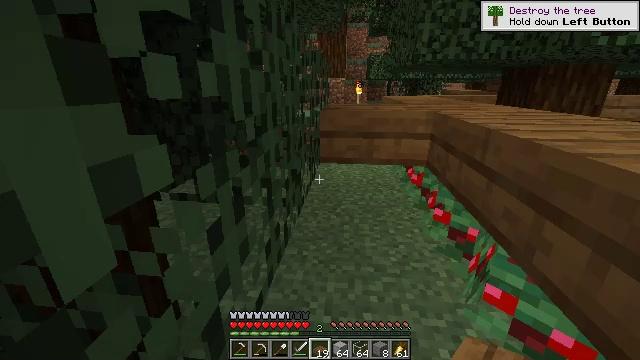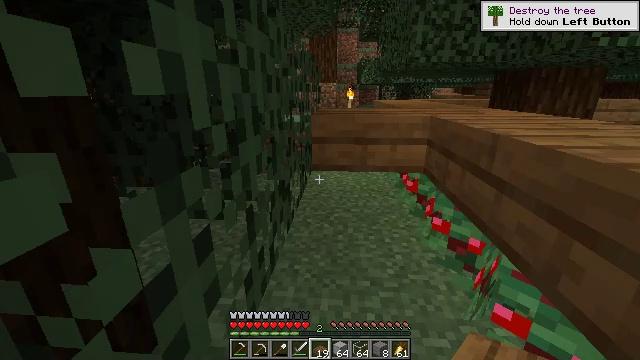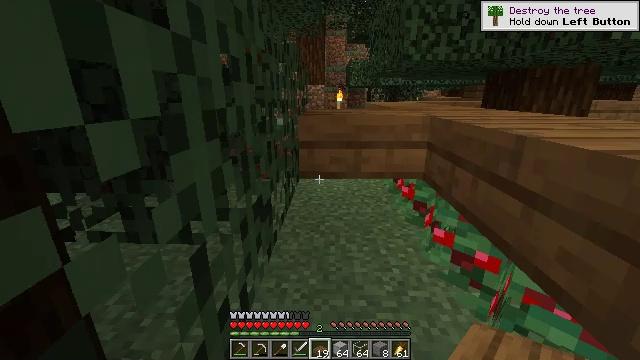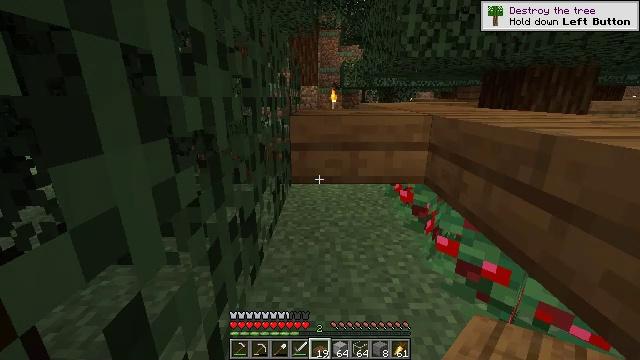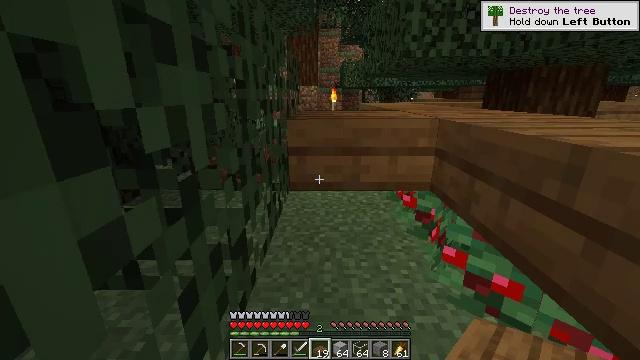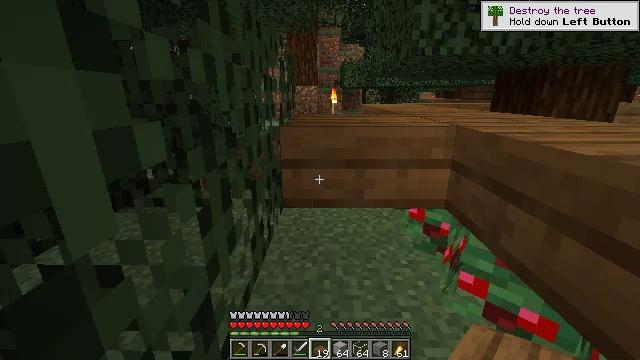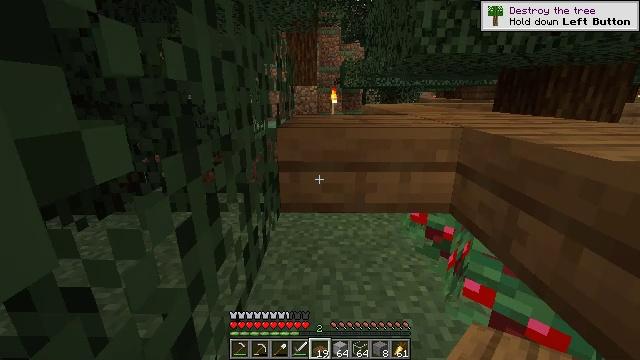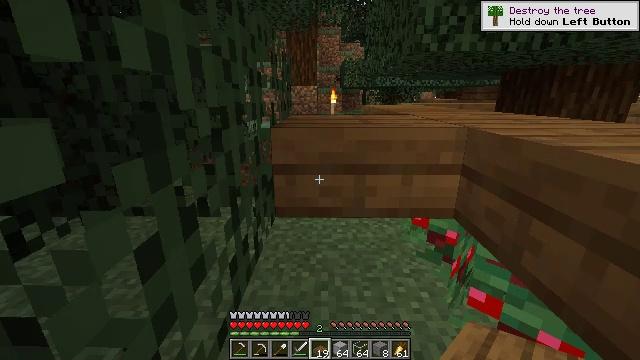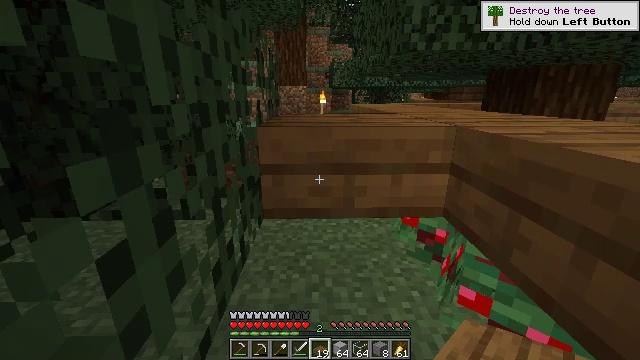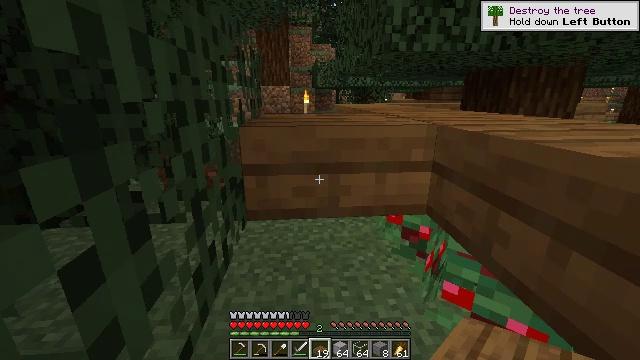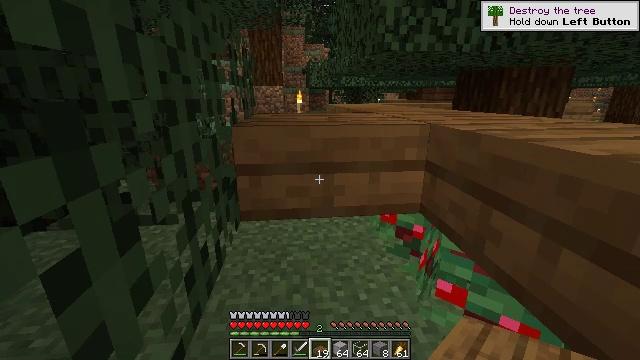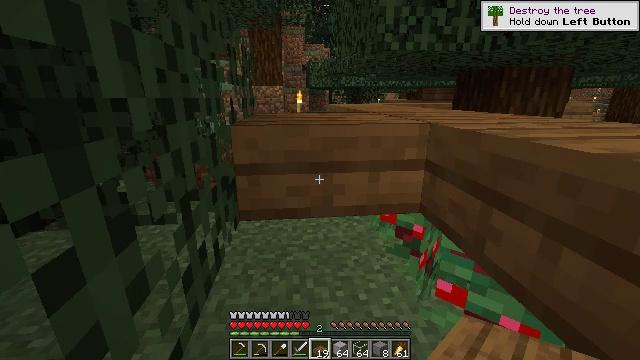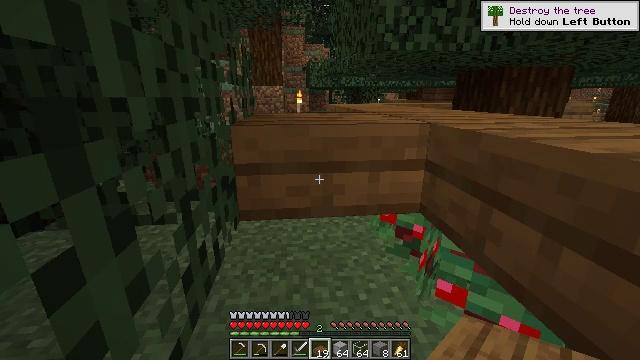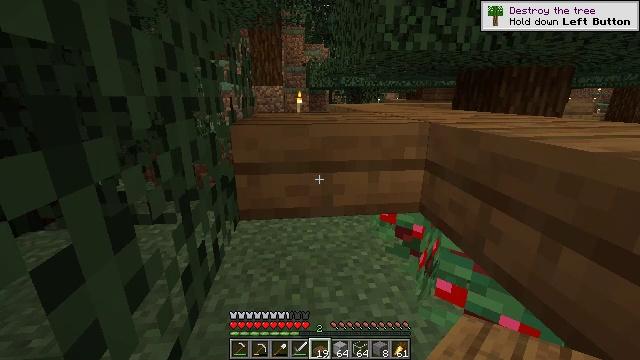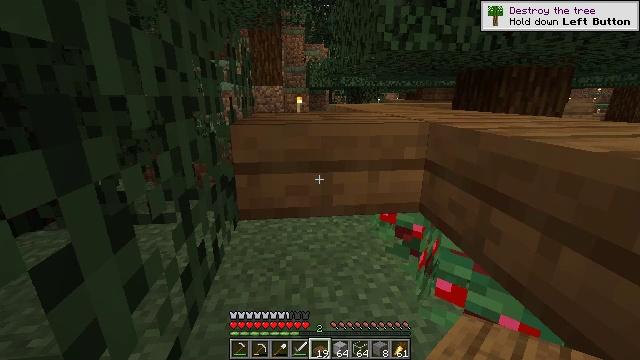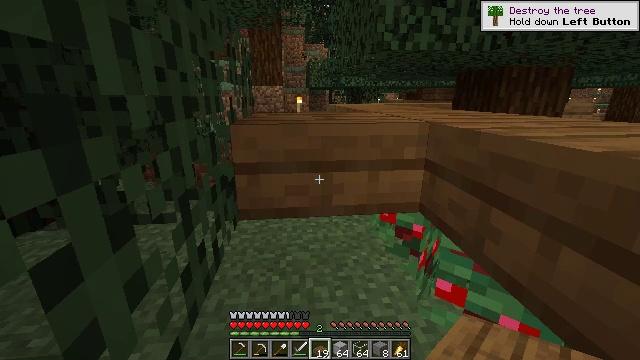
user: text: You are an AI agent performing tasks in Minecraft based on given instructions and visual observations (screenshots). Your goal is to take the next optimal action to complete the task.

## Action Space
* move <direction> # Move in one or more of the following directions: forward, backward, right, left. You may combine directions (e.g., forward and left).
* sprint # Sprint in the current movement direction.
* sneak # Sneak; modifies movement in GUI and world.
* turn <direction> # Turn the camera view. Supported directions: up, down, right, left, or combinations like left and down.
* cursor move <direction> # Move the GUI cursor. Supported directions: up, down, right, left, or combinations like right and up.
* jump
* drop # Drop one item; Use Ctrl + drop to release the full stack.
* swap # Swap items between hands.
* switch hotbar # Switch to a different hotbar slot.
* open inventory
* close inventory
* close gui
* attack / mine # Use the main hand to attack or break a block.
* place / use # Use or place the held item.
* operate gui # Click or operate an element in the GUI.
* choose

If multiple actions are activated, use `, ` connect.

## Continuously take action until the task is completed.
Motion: motion action
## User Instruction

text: Collect the spruce slab.
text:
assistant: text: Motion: move forward, turn right
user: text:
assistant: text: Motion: move forward, turn right
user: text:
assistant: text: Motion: move forward, turn right
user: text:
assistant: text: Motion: move forward
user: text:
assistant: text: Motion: no_op
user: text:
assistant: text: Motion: no_op
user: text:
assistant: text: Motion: no_op
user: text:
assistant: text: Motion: turn right
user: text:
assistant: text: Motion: turn right
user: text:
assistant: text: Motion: turn right
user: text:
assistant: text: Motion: no_op
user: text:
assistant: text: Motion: no_op
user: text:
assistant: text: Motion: no_op
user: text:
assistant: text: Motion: no_op
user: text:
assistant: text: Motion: no_op
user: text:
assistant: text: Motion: no_op
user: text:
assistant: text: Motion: no_op
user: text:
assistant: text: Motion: no_op
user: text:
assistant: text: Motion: no_op
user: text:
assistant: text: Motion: no_op
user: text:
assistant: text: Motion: no_op
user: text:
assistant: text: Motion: no_op
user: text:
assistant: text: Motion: no_op
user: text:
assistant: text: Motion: no_op
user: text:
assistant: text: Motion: no_op
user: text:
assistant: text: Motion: no_op
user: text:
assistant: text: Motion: open inventory
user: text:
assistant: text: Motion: open inventory
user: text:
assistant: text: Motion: open inventory
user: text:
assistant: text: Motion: no_op